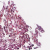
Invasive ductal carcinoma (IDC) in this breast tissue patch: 0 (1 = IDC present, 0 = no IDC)